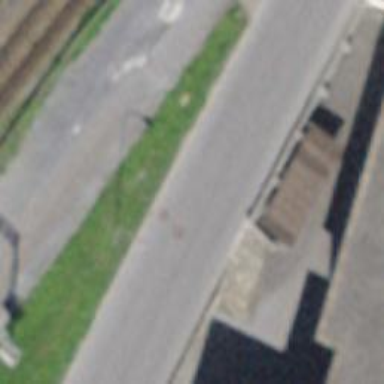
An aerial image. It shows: Retaining wall.